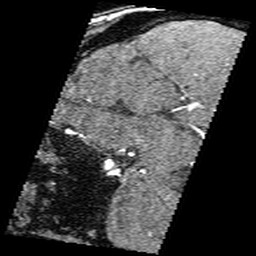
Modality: angio
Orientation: sagittal
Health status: ill
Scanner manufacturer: siemens
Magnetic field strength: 3 T
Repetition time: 0.021 s
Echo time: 0.0036 s